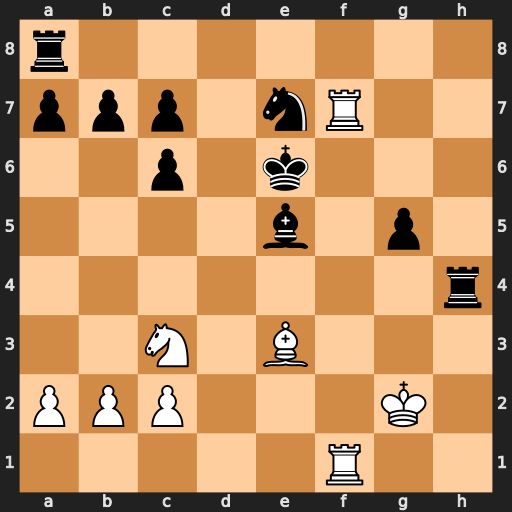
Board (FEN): r7/ppp1nR2/2p1k3/4b1p1/7r/2N1B3/PPP3K1/5R2
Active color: w
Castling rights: -
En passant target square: -
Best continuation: Rxe7+ Kxe7 Bxg5+ Ke6 Bxh4